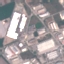
Land use / land cover: Industrial